Interaction volume radius: 5 \u00c5
Interaction volume height: 25 \u00c5
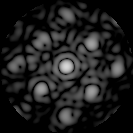
Disorder parameter: 0.3594